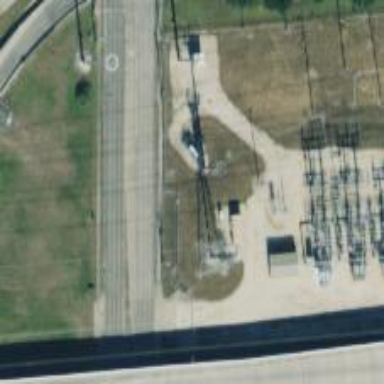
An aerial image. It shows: Communication tower which is categorized as power pole.